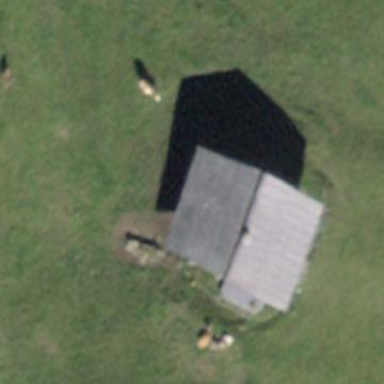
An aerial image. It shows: Cabin is depicted in the image.